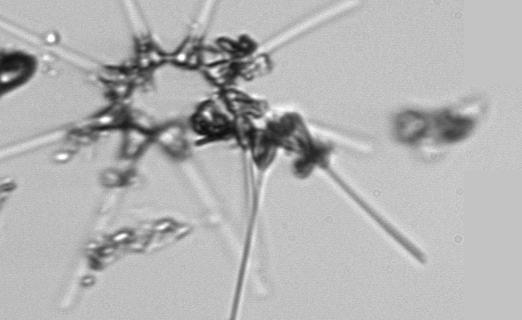
Label: Asterionellopsis_glacialis